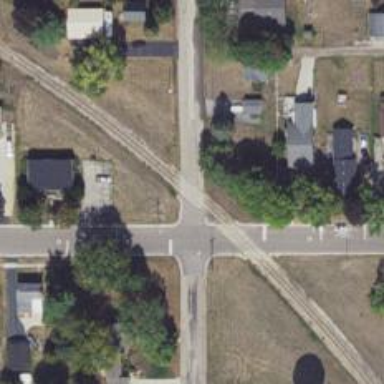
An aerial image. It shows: Level crossing with light signals and saltire markings.